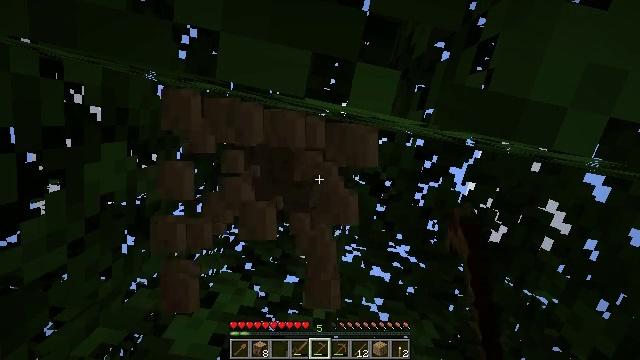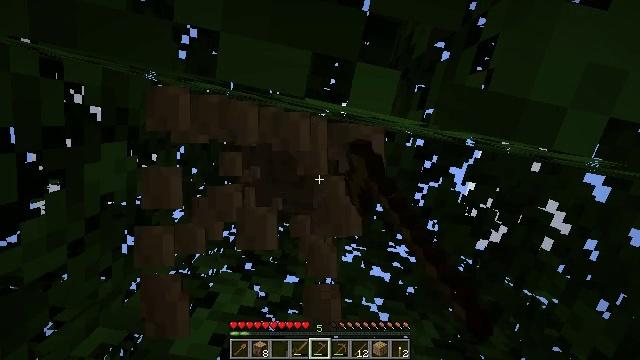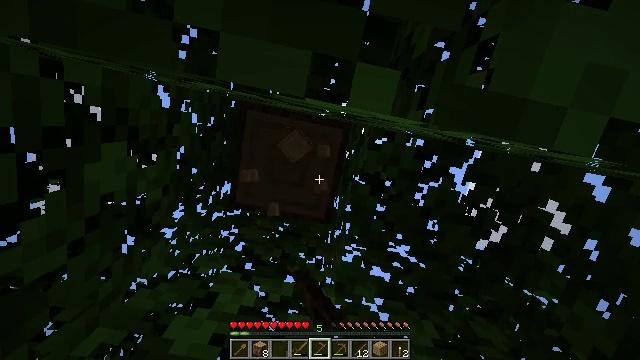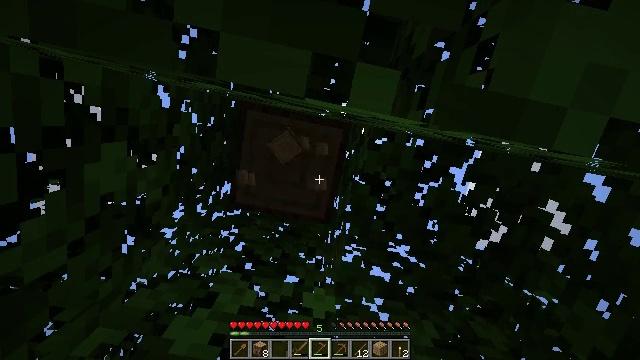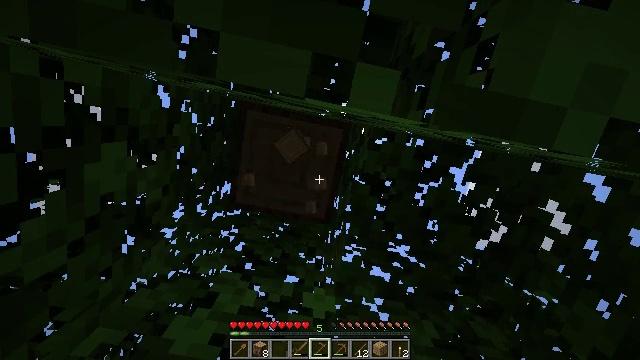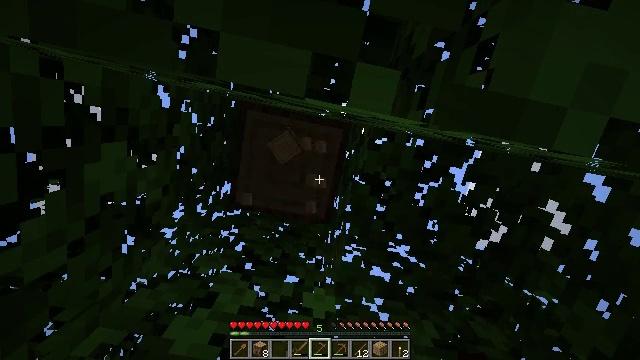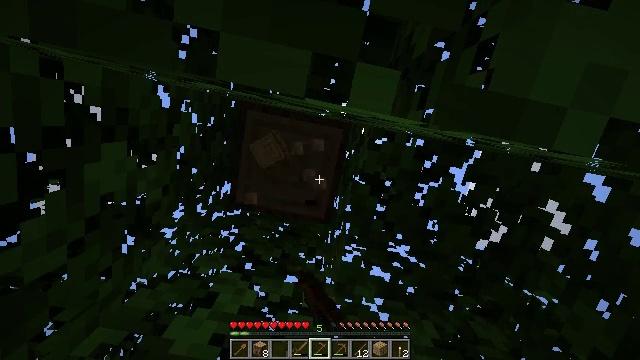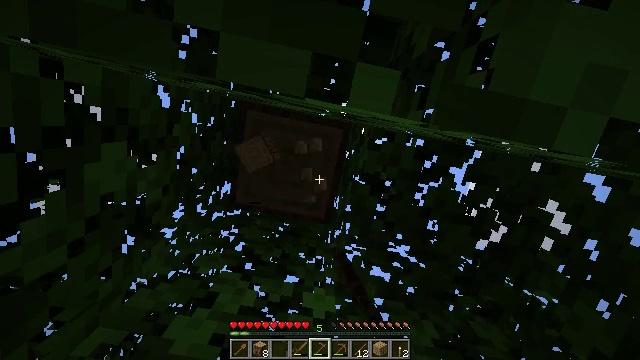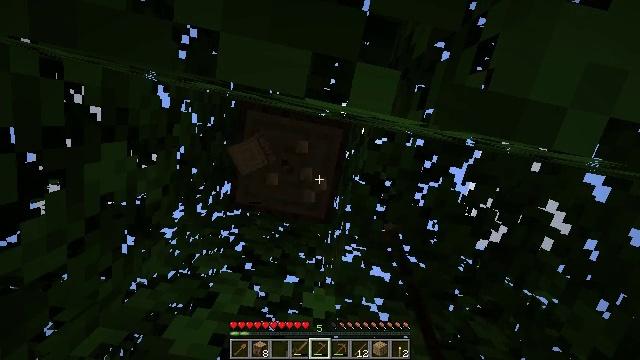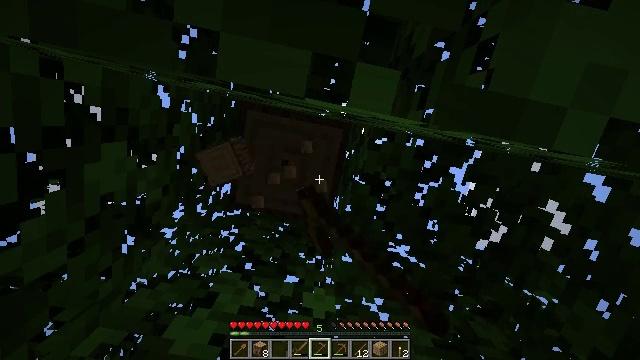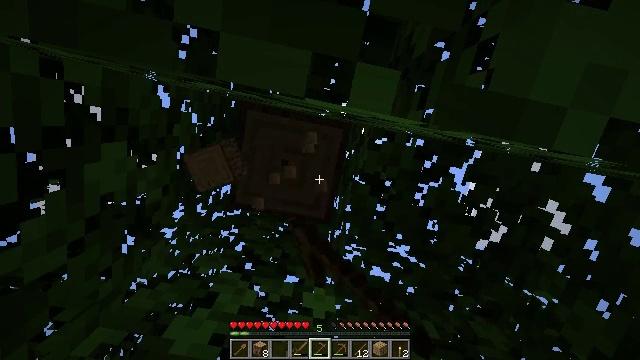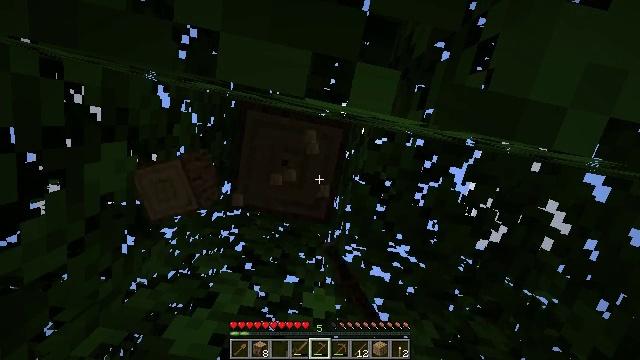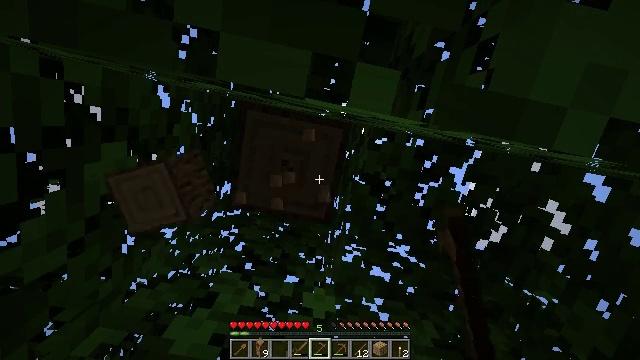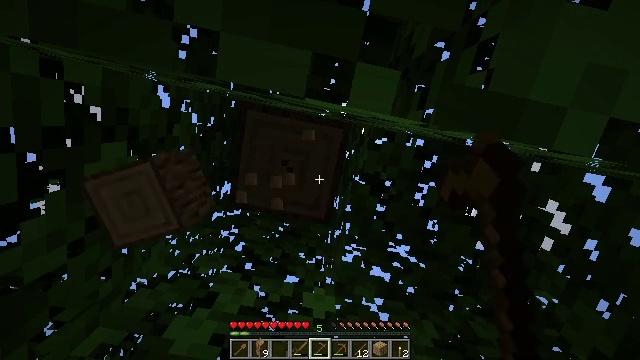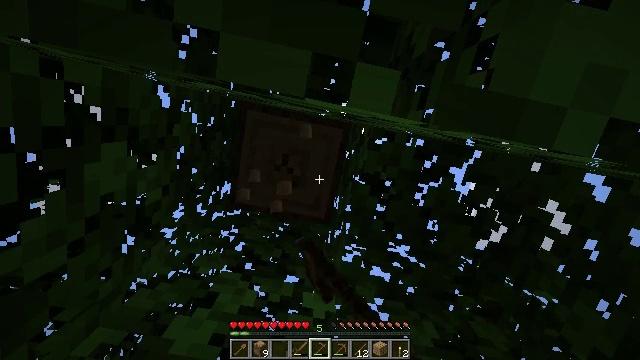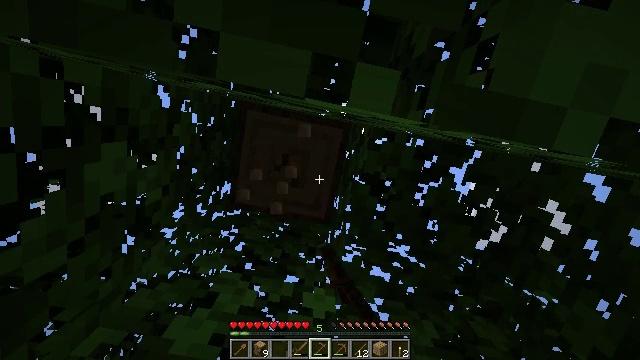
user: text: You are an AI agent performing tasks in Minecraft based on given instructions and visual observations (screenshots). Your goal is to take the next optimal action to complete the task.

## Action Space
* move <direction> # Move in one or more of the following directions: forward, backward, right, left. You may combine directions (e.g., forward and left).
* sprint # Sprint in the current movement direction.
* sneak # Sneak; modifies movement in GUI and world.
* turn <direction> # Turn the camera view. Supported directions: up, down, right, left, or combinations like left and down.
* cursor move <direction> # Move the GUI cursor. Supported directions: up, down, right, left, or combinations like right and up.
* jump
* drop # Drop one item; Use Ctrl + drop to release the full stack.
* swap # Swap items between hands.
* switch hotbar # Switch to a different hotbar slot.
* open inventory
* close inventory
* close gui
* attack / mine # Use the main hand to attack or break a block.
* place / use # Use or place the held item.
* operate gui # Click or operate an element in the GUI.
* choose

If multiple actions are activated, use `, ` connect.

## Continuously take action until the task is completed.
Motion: motion action
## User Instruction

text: Break the tree to get oak logs.
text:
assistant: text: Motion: attack / mine
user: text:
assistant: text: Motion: attack / mine
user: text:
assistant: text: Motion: attack / mine
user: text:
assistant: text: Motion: attack / mine
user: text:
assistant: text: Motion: attack / mine
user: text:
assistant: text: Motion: attack / mine
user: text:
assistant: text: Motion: attack / mine
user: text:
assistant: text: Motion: attack / mine
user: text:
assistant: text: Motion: attack / mine
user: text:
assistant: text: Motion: attack / mine
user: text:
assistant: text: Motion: attack / mine
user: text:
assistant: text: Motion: attack / mine
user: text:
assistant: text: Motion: attack / mine
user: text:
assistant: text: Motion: attack / mine
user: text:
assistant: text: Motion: attack / mine
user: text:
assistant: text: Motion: attack / mine
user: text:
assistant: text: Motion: attack / mine
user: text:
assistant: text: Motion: attack / mine
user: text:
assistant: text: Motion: attack / mine
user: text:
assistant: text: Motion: attack / mine
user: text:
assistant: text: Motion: attack / mine
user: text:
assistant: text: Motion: attack / mine
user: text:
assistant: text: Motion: attack / mine
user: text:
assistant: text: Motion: attack / mine
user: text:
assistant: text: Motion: attack / mine
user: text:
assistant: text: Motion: attack / mine
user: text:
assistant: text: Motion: attack / mine
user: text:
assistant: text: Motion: attack / mine
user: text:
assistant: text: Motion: attack / mine
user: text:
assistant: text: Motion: attack / mine